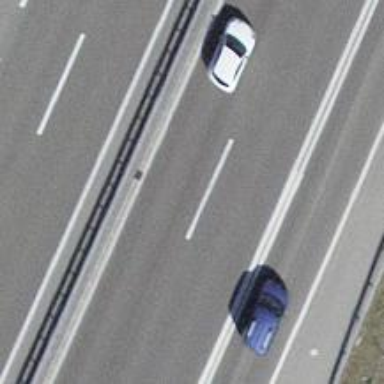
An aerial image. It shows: Asphalt motorway.